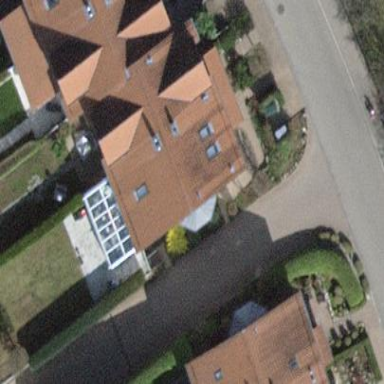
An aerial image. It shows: Simple and straightforward house.